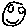
Label: smiley face